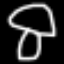
Label: mushroom